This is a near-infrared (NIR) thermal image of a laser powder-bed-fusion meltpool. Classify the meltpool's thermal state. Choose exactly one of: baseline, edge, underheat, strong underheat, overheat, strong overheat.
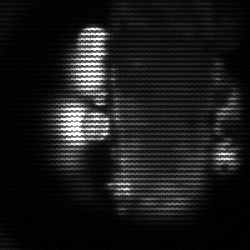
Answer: strong underheat